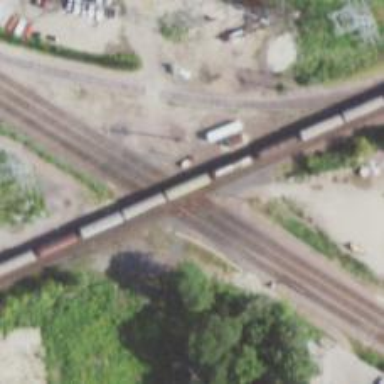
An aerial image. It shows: Railway crossing.